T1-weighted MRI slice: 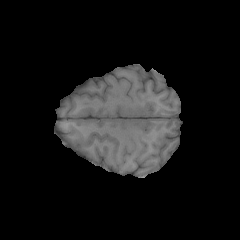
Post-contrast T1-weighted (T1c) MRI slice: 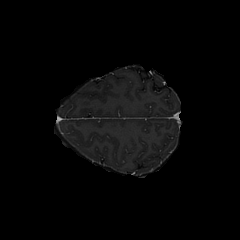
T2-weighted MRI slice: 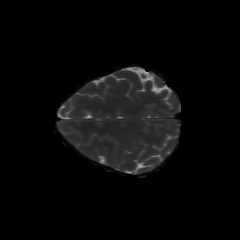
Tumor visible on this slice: no